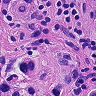
Metastatic tissue present: yes